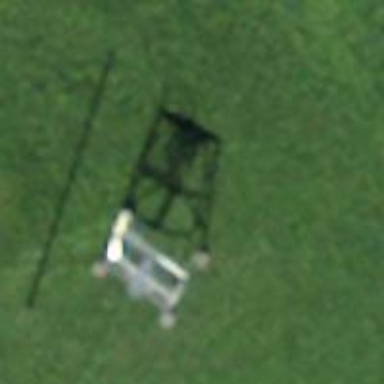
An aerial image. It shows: Pylon used for aerialway.